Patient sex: M
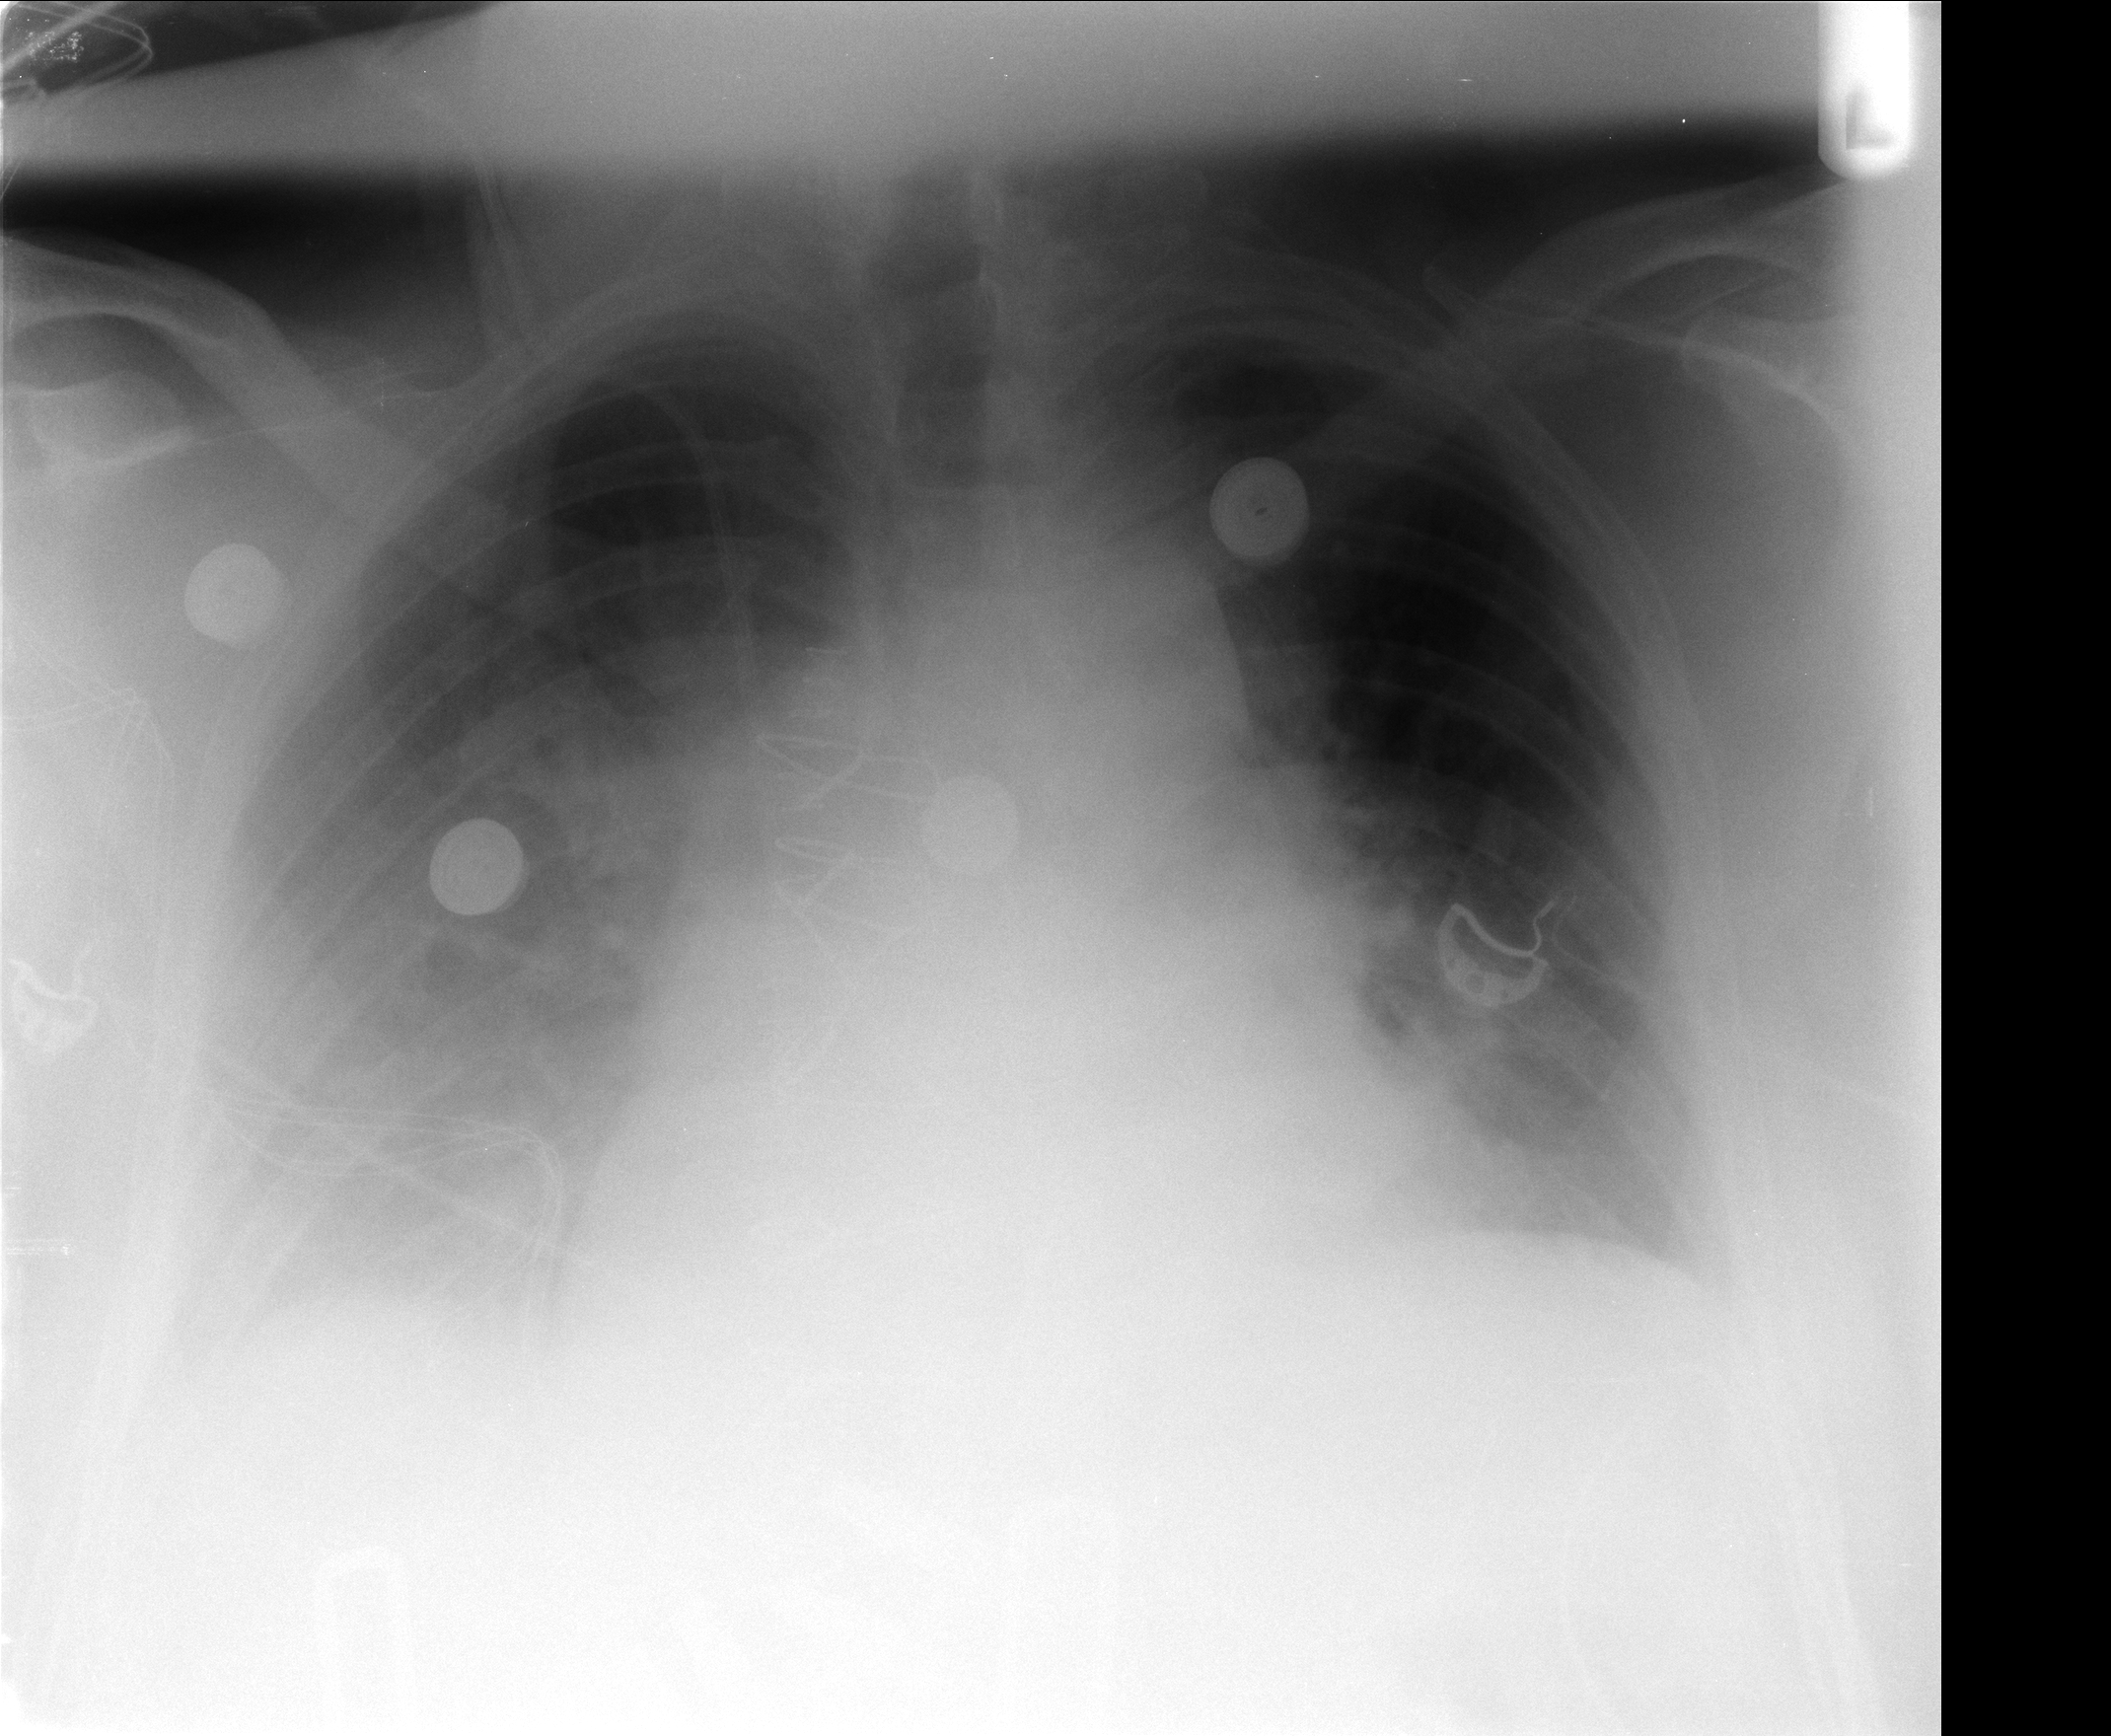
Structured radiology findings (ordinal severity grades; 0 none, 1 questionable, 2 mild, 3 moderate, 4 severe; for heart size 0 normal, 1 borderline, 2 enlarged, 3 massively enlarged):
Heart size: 0
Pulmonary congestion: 1
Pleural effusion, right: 2
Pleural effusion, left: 1
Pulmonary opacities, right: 1
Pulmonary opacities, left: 0
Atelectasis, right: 2
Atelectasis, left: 2